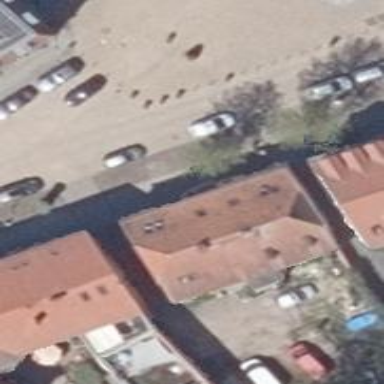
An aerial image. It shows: Historic residential building with red half-hipped roof made of roof tiles.